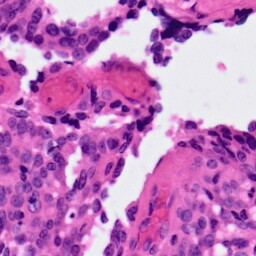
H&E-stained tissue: Ovarian